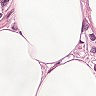
Metastatic tissue present: yes